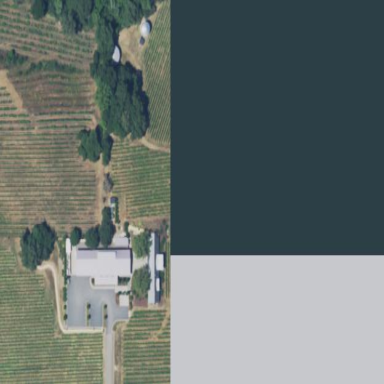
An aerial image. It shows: Vineyard with grape crops.